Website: crate-barrel
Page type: orders-overview
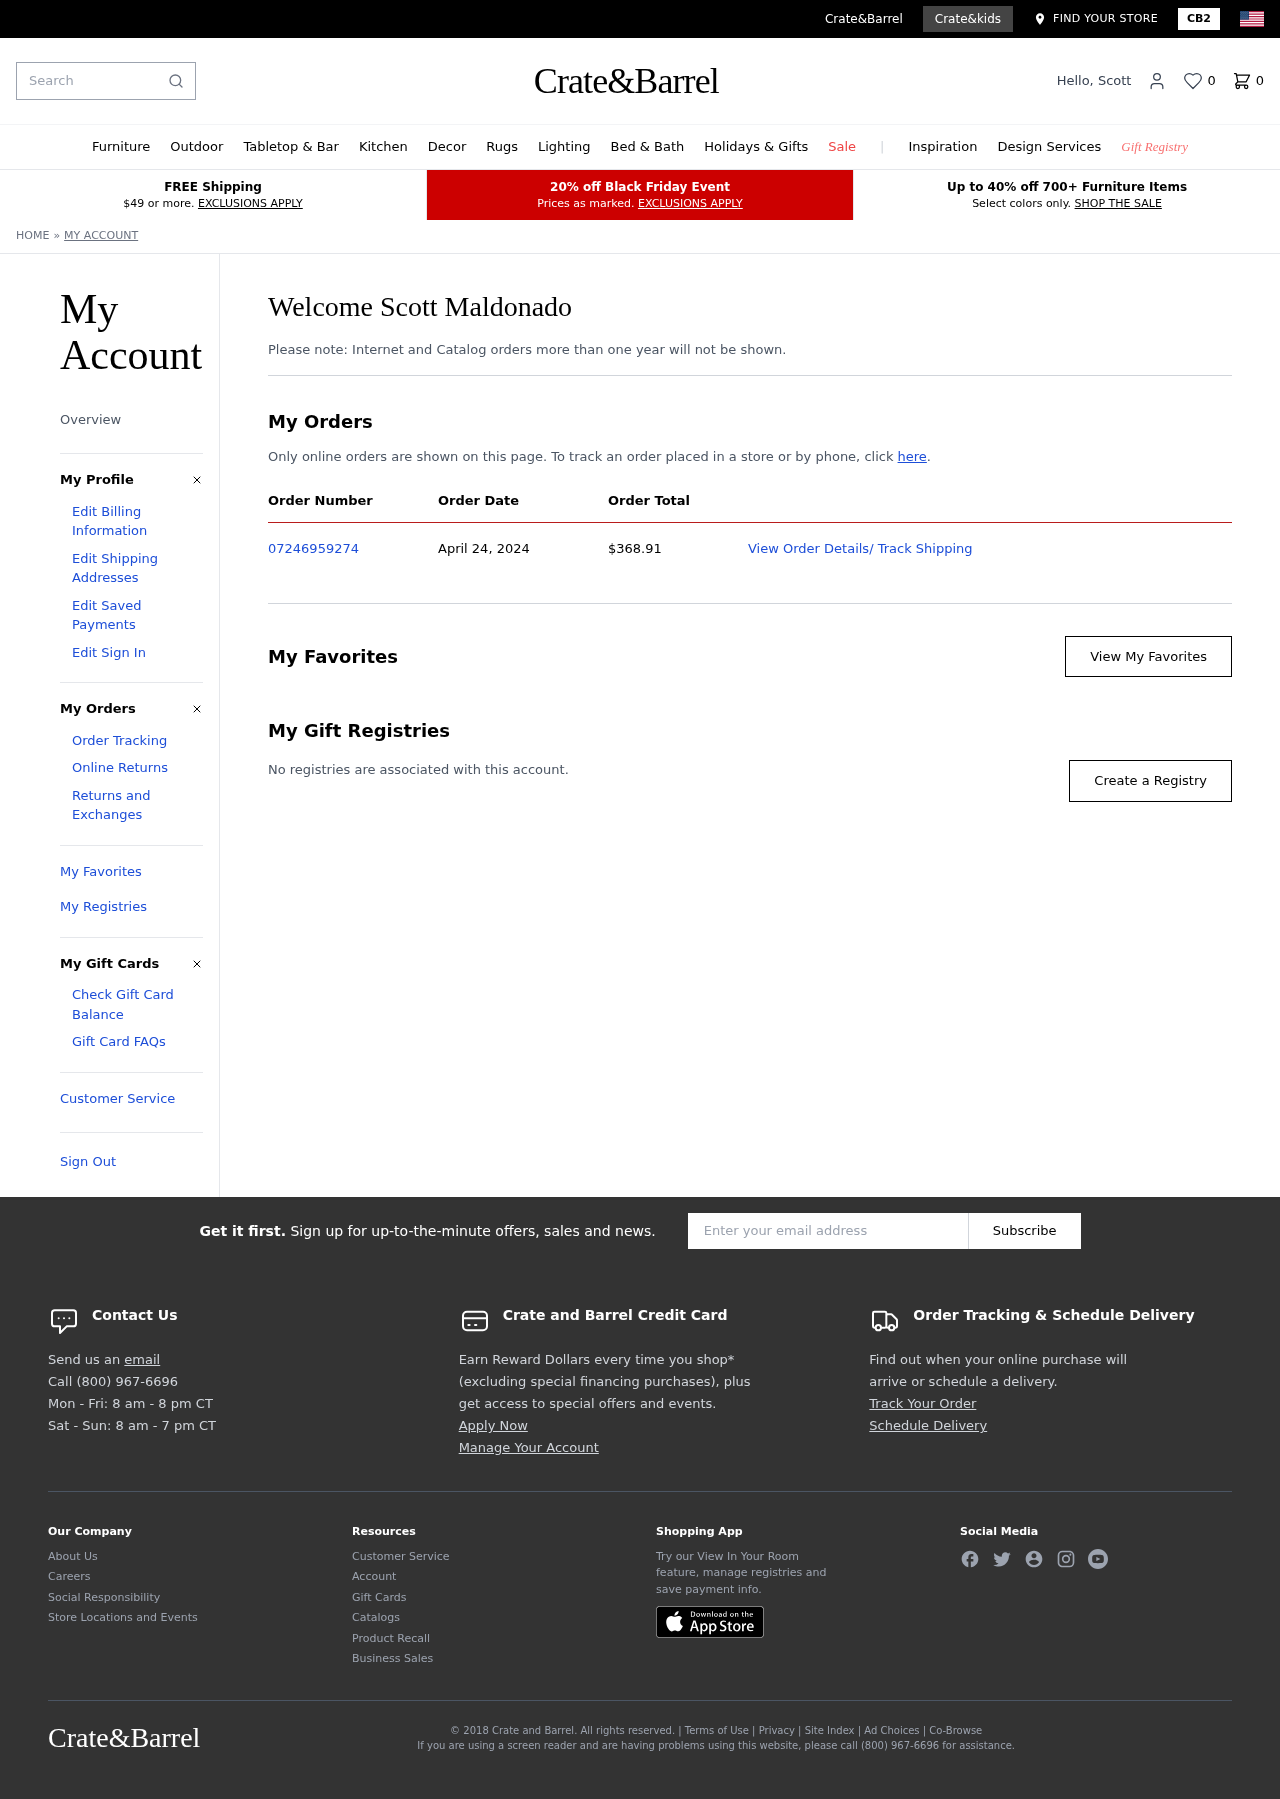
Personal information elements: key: PII_FIRSTNAME
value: Scott
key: PII_FULLNAME
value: Scott Maldonado
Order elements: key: ORDER_NUM_ITEMS
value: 0
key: ORDER_ID
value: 07246959274
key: ORDER_DATE
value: April 24, 2024
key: ORDER_TOTAL
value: $368.91
Search elements: key: HEADER_SEARCH
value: Search
Other elements: key: FAVORITES_COUNT
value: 0